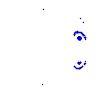
Particle: pion